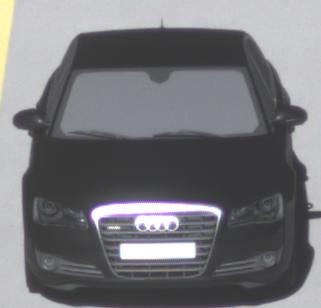
Make: Audi
Model: A8 D4
Model produced from: 2009
Model produced until: 2017
Doors: 4
Color: black
Road condition: dry road
Daytime: morning or afternoon
Contrast: high contrast